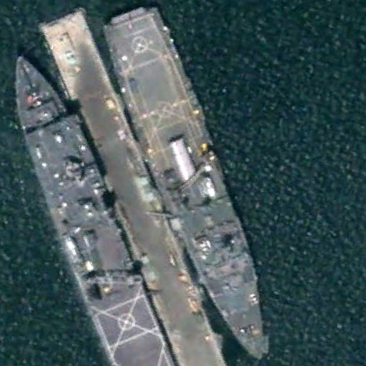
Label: combat